Question: I have a simple method "ValidateUser" that returns a different string depending on whether or not the user has successfully logged in.

Right now I've just documented the first possible output.
'''
/**
*
*@param user the username of the user
*@param password the password of the user
*@return True <br>
* User_First_Name<br>
* User_Last_Name<br>
* Num_Records
*
*/
'''
What is the best way to use javadocs to show all the possible outputs?
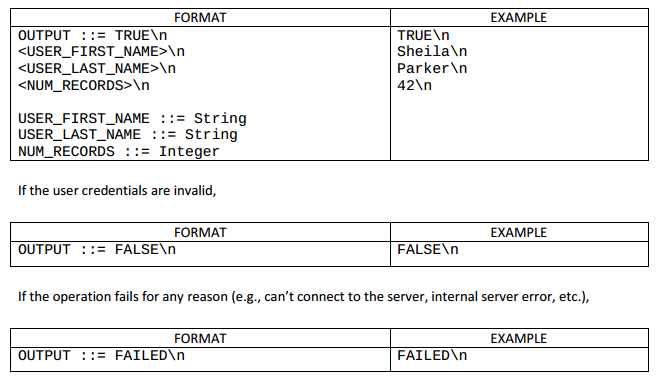
Answer: One option is to keep '@return' simple, and put the details in the method documentation.
For example: